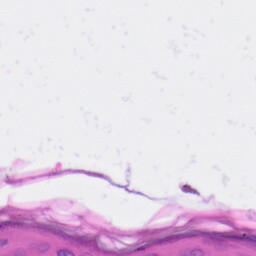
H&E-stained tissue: Skin